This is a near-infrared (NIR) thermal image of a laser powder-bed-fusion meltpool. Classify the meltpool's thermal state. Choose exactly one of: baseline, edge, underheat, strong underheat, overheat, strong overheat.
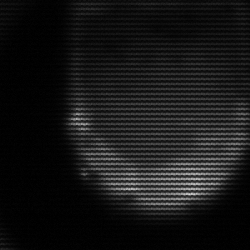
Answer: edge